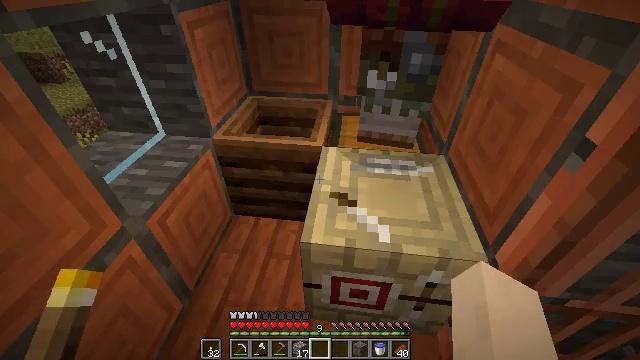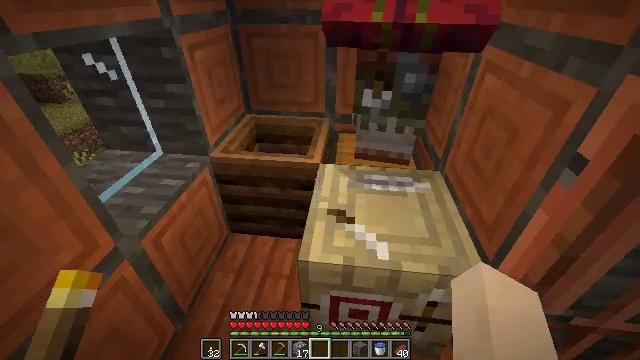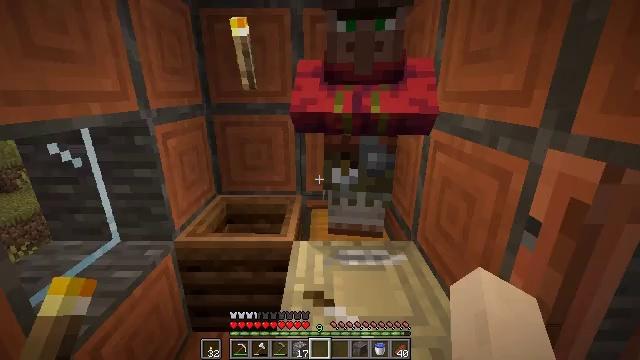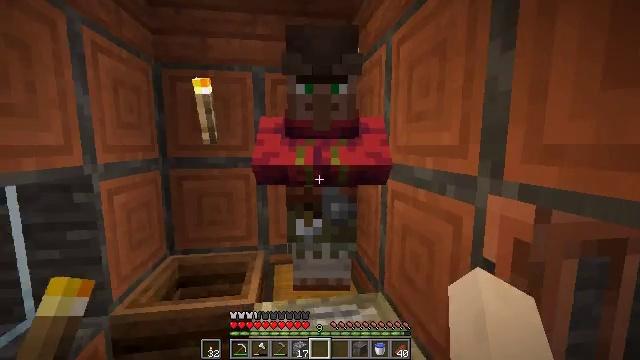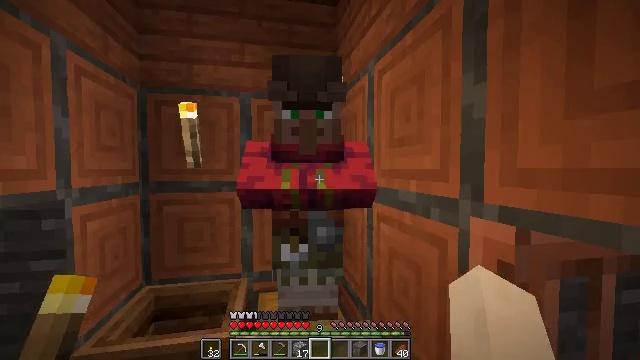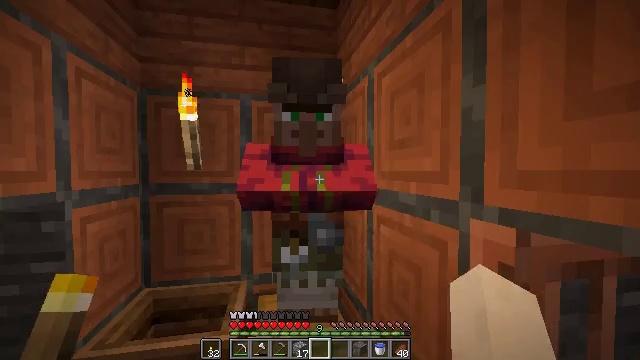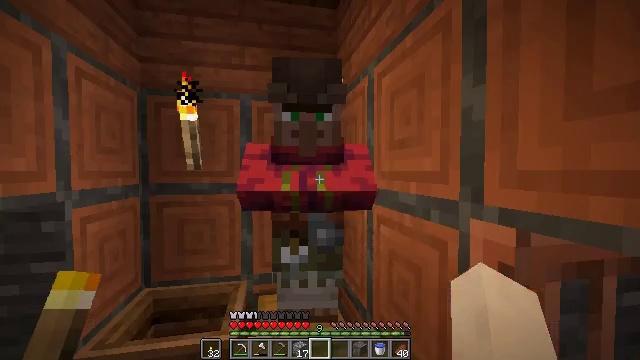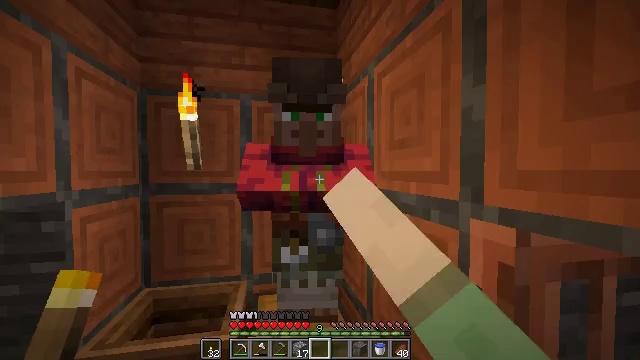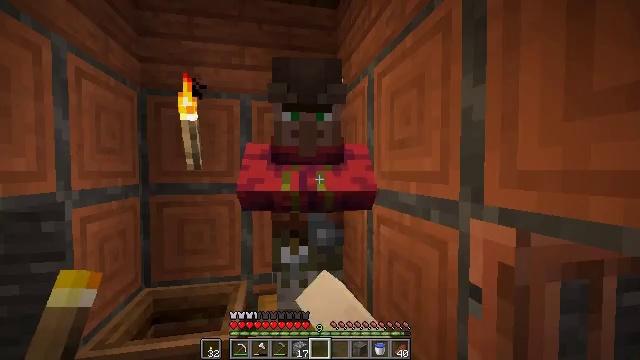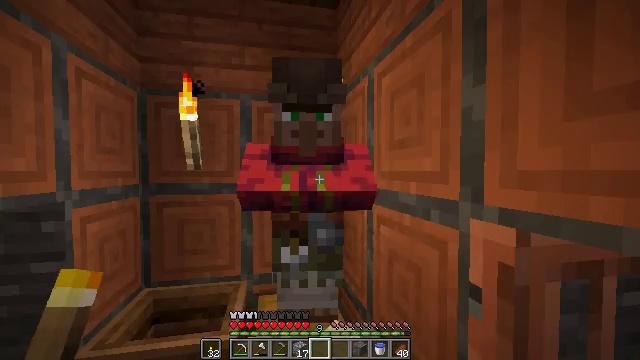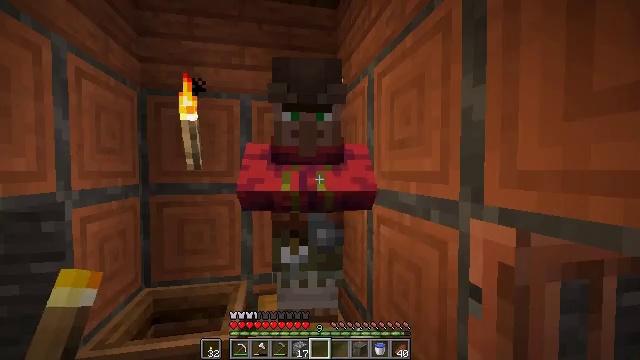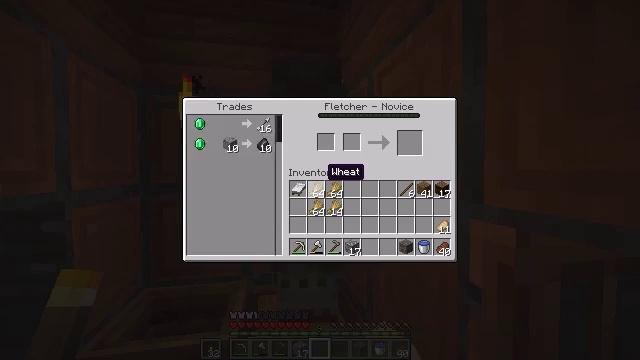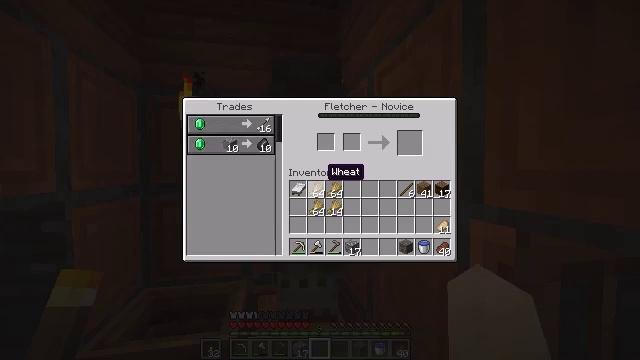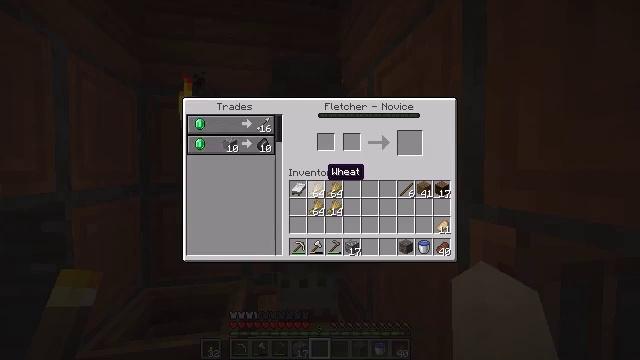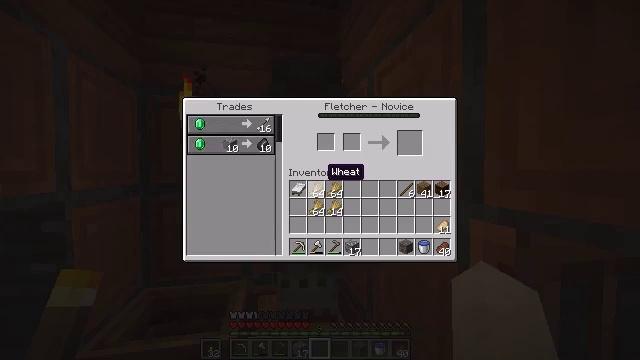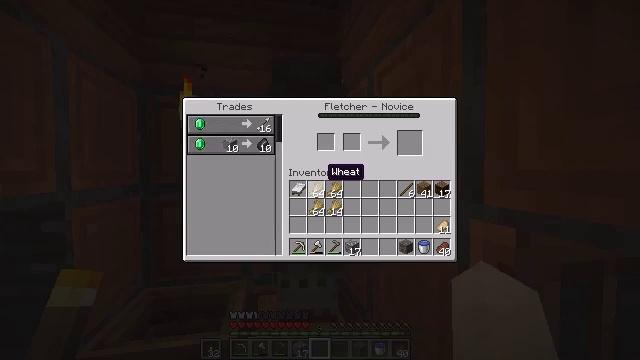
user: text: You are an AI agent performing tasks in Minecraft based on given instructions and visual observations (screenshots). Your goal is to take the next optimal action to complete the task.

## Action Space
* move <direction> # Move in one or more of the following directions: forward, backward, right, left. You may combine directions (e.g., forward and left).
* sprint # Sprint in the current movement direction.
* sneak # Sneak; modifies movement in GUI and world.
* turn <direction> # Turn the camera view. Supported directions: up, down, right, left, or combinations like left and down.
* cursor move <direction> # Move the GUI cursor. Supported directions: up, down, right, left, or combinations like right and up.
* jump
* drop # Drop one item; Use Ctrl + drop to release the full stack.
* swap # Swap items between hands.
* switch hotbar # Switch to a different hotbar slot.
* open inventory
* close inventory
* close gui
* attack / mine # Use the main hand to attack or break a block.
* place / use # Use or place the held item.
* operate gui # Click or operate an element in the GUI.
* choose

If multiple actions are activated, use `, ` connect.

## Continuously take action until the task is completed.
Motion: motion action
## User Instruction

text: Get the cartography table into your inventory.
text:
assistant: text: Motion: turn up
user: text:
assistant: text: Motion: turn right and up
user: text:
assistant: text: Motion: turn right and up
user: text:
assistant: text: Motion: turn right and up
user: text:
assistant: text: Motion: no_op
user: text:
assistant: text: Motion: use / place
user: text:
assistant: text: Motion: use / place
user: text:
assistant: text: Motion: use / place
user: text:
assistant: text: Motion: no_op
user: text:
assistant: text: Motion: no_op
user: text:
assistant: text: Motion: open gui
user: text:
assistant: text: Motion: no_op
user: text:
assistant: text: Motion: no_op
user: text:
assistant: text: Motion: no_op
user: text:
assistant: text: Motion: no_op
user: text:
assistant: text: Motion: no_op
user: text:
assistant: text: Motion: no_op
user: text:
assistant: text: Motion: no_op
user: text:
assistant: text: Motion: no_op
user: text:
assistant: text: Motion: no_op
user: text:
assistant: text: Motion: no_op
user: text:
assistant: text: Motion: no_op
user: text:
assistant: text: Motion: close gui
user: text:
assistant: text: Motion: no_op
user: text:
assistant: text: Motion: no_op
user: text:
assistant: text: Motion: turn left and down
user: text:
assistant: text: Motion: turn left and down
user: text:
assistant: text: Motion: no_op
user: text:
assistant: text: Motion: no_op
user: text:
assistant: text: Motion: switch to hotbar 2